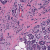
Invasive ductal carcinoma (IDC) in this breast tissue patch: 1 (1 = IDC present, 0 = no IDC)